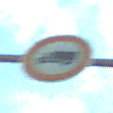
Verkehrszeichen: VerbotFuerKraftfahrzeugeUeberDreiKommaFuenfTonnen
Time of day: MorningAfternoon
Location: Roofed (Special)
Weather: PartlyCloudy
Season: NotSpecified
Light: Natural